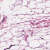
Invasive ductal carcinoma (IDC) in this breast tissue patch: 0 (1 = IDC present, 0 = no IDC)